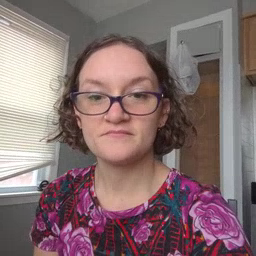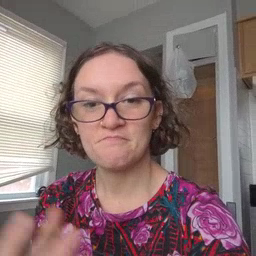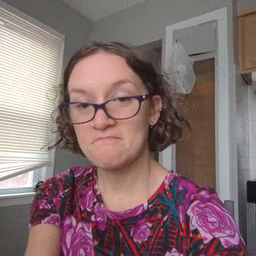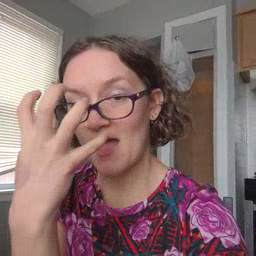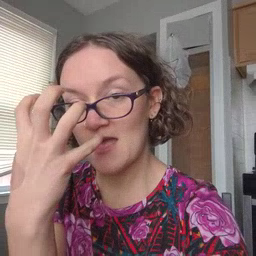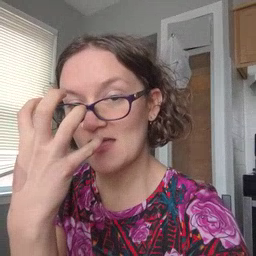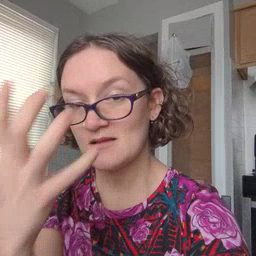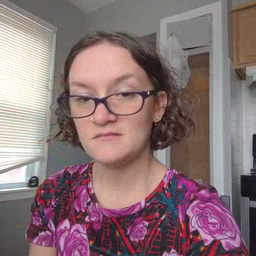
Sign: mad